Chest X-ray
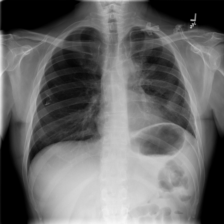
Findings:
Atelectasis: negative
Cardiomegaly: negative
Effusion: negative
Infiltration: negative
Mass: negative
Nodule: negative
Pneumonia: negative
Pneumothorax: negative
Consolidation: negative
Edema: negative
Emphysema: negative
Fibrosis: negative
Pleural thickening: negative
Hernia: negative